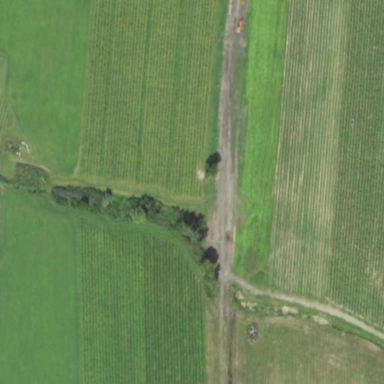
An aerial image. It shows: Vineyard growing grapes.